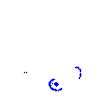
Particle: proton